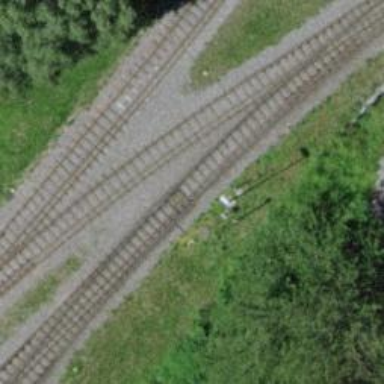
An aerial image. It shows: Railway switch.